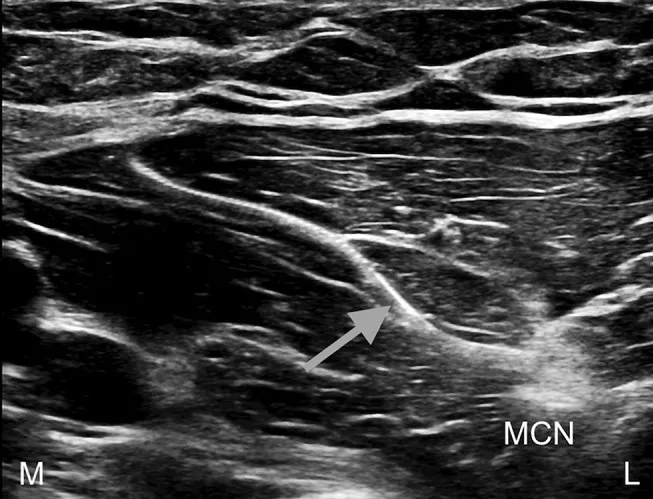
Ultrasound-guided medial-to-lateral in-plane percutaneous deployment of the peripheral nerve stimulator electrode, with visualization of the electrode tip just medial and superficial to the musculocutaneous nerve. Note: BBM = biceps brachii muscle; L = lateral; M = medial. Green arrow shows peripheral nerve stimulator electrode.
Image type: radiology (ultrasound)